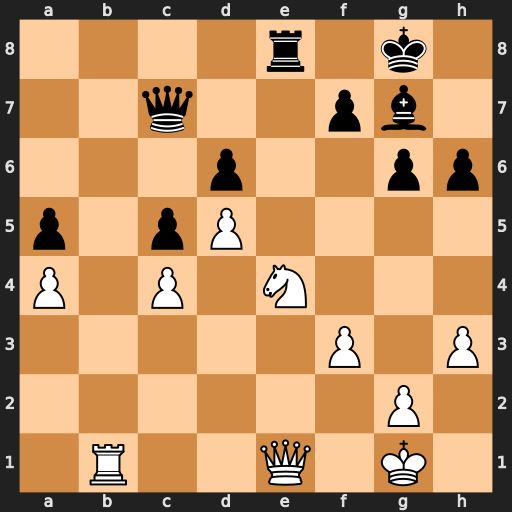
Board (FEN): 4r1k1/2q2pb1/3p2pp/p1pP4/P1P1N3/5P1P/6P1/1R2Q1K1
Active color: w
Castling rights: -
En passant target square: -
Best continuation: Nf6+ Bxf6 Qxe8+